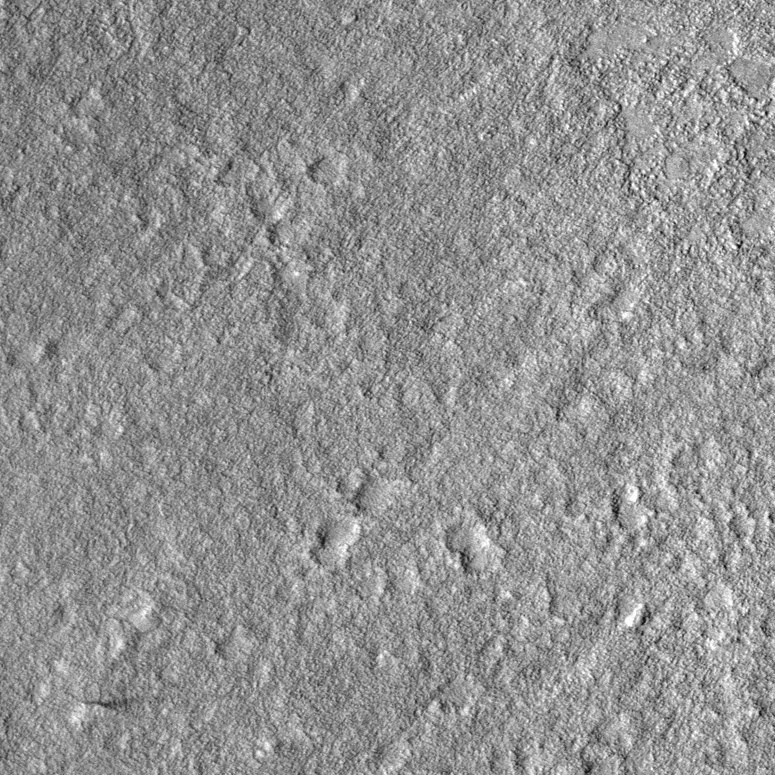
Label: dustdevil